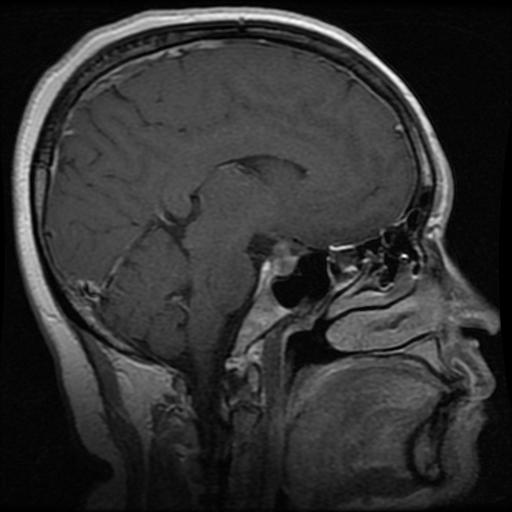
Label: pituitary